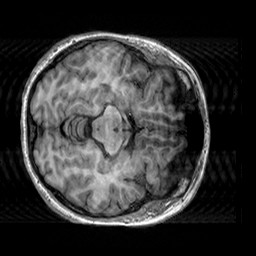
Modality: T1w
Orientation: axial
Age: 23
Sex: female
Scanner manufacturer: siemens
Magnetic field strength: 3 T
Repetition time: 2.3 s
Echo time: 0.00303 s